Question: When I create a new Grails projects I receive the attached popup

Is 1.8.0.xx not a valid version?
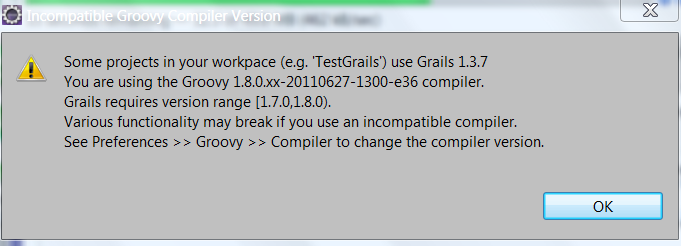
Answer: Groovy 1.8 is introduced in Grails 2.0, though it still should work with Grails 1.3.7, but as statement says it might break.